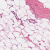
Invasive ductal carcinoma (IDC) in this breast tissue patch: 0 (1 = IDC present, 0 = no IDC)